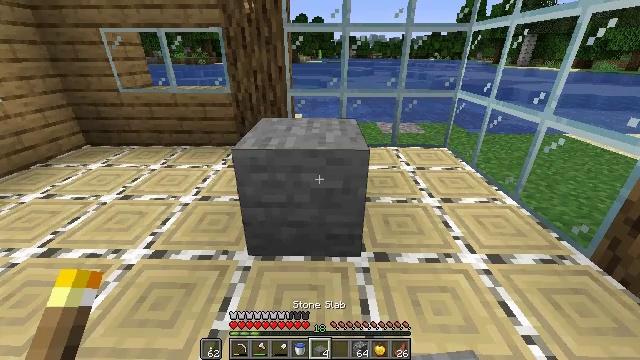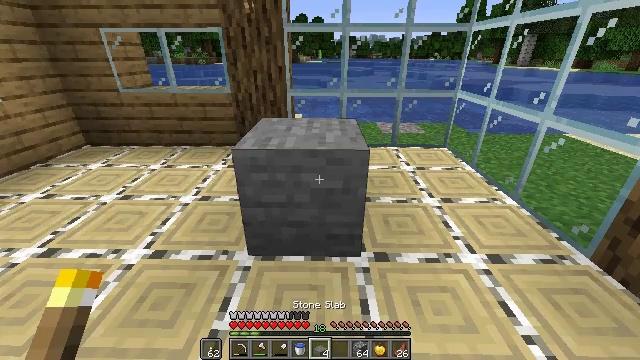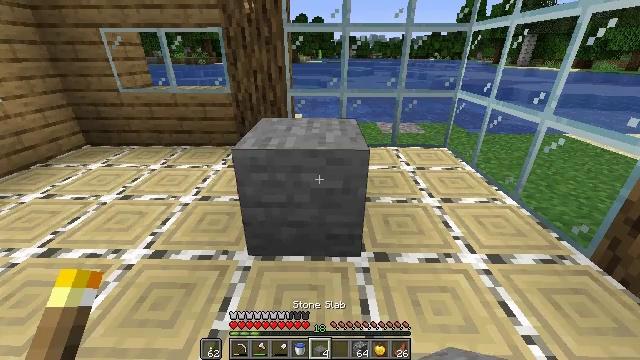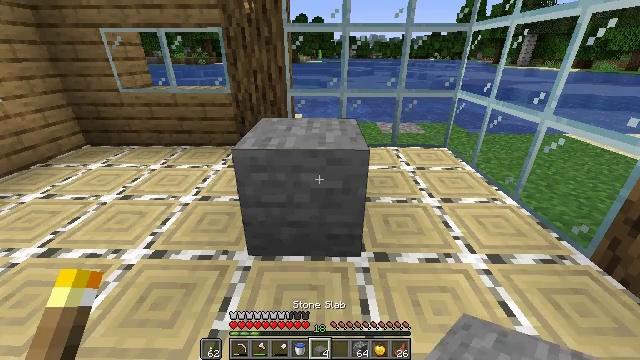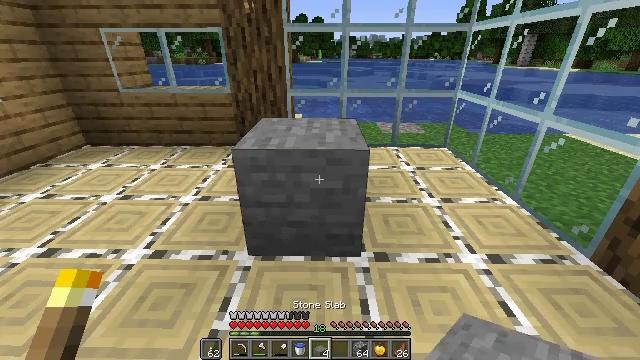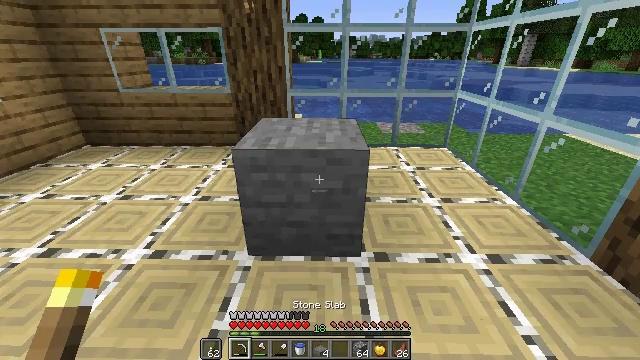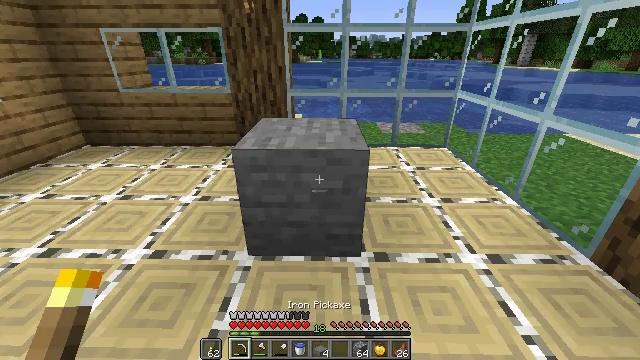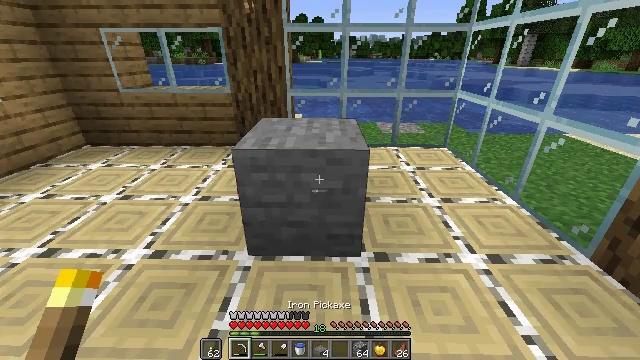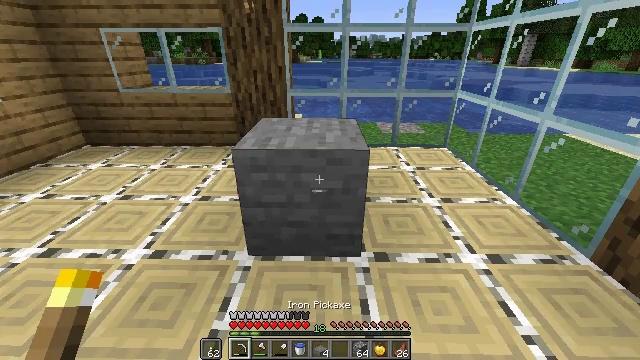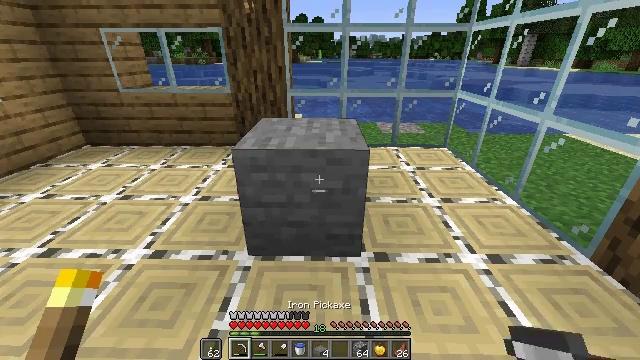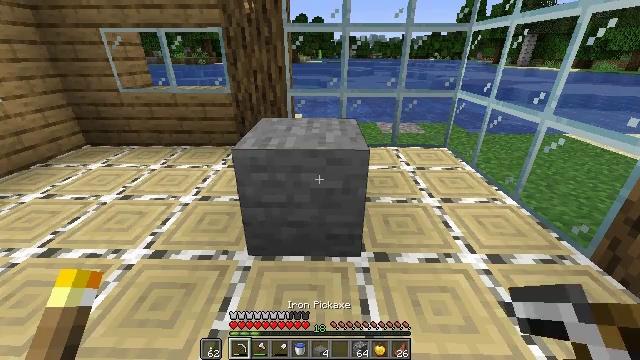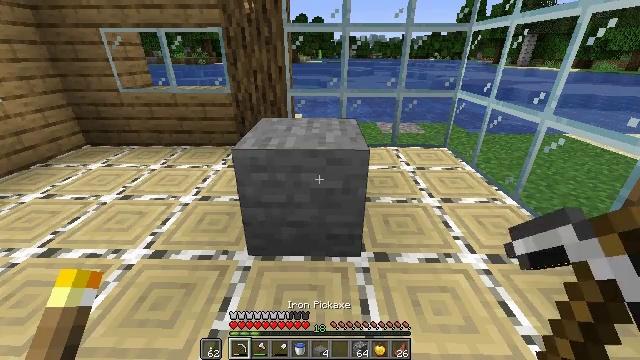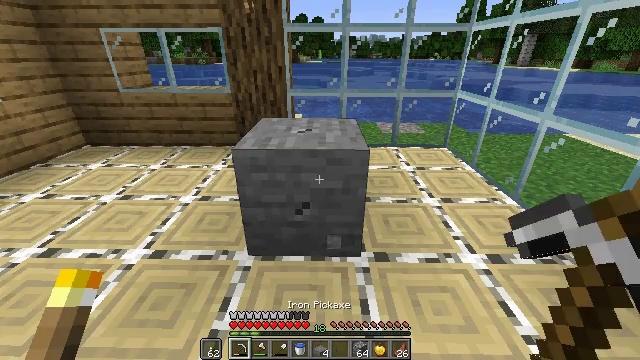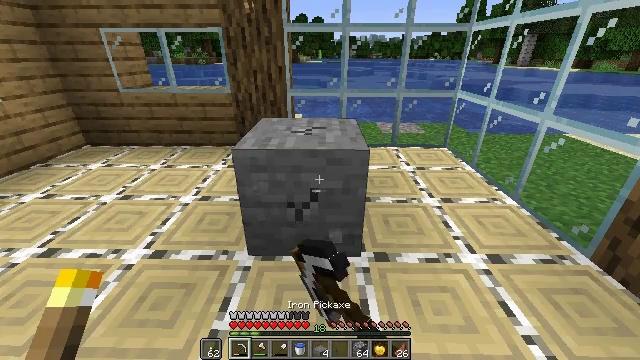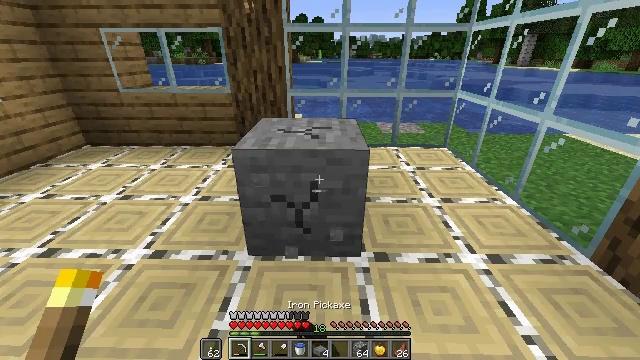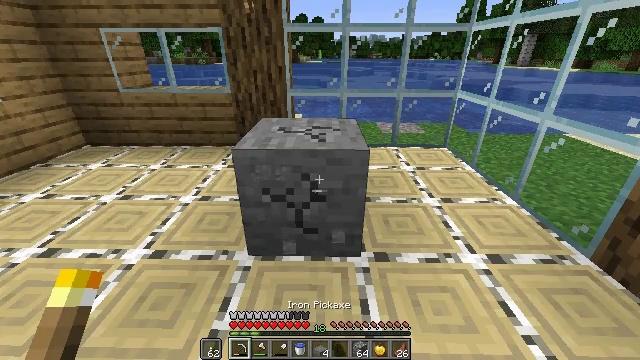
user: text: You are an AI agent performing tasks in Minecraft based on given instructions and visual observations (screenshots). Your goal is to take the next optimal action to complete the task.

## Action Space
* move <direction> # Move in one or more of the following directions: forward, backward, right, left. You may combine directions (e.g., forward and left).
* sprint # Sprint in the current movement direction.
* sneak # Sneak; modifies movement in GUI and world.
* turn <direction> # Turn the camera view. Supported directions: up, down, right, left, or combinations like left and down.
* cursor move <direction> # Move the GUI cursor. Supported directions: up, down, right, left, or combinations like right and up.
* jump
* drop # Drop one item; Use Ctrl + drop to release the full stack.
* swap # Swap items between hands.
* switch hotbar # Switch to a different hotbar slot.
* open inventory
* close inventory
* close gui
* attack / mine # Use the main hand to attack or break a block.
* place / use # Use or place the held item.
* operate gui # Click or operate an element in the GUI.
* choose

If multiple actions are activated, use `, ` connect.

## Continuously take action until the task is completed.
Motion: motion action
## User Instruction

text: Mine the stone slab block.
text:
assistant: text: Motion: no_op
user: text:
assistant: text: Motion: no_op
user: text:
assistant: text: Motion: no_op
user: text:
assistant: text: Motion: no_op
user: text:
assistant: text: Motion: switch to hotbar 1
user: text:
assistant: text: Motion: switch to hotbar 1
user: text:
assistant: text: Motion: no_op
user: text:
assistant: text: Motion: no_op
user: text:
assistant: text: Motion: no_op
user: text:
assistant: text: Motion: no_op
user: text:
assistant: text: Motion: no_op
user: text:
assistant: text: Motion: attack / mine
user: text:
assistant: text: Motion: attack / mine
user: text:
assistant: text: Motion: attack / mine
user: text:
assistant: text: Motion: attack / mine
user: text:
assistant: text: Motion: attack / mine
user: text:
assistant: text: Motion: attack / mine
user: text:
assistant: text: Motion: attack / mine
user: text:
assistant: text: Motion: attack / mine
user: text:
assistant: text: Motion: attack / mine
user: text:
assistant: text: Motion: attack / mine
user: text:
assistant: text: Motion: attack / mine
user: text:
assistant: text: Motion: attack / mine
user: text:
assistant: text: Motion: no_op
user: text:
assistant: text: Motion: no_op
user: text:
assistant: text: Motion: no_op